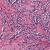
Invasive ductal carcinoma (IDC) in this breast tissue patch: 1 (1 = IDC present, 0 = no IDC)